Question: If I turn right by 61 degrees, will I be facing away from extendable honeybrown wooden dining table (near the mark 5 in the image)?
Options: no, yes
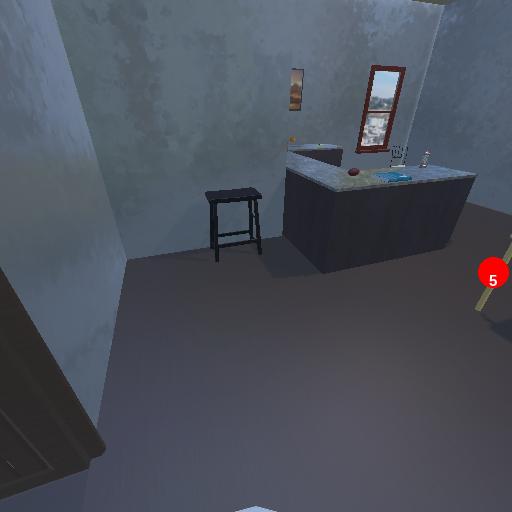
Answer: no